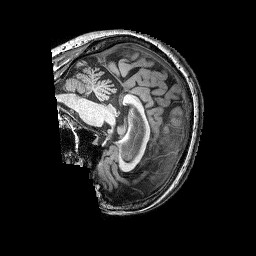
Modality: T1w
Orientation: sagittal
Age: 66
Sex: female
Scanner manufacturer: siemens
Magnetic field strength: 3 T
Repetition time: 2.25 s
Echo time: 0.00452 s